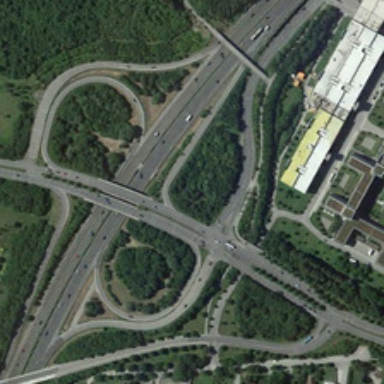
A road pass across a viaduct in the shape of figure of eight  nexting to some big buildings .